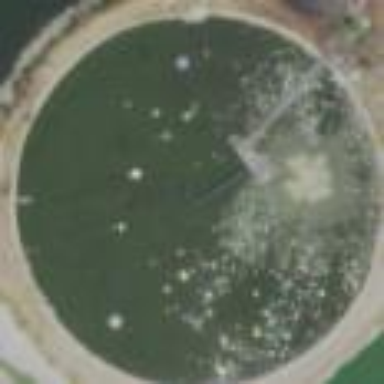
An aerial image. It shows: Reservoir of water located at wastewater plant. It is man-made structure.